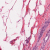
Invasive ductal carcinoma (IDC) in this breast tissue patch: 0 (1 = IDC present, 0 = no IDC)